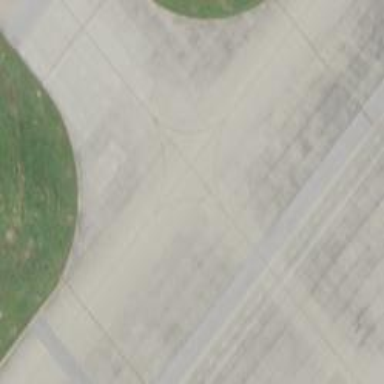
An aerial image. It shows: Image of taxiway at airport.